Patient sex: M
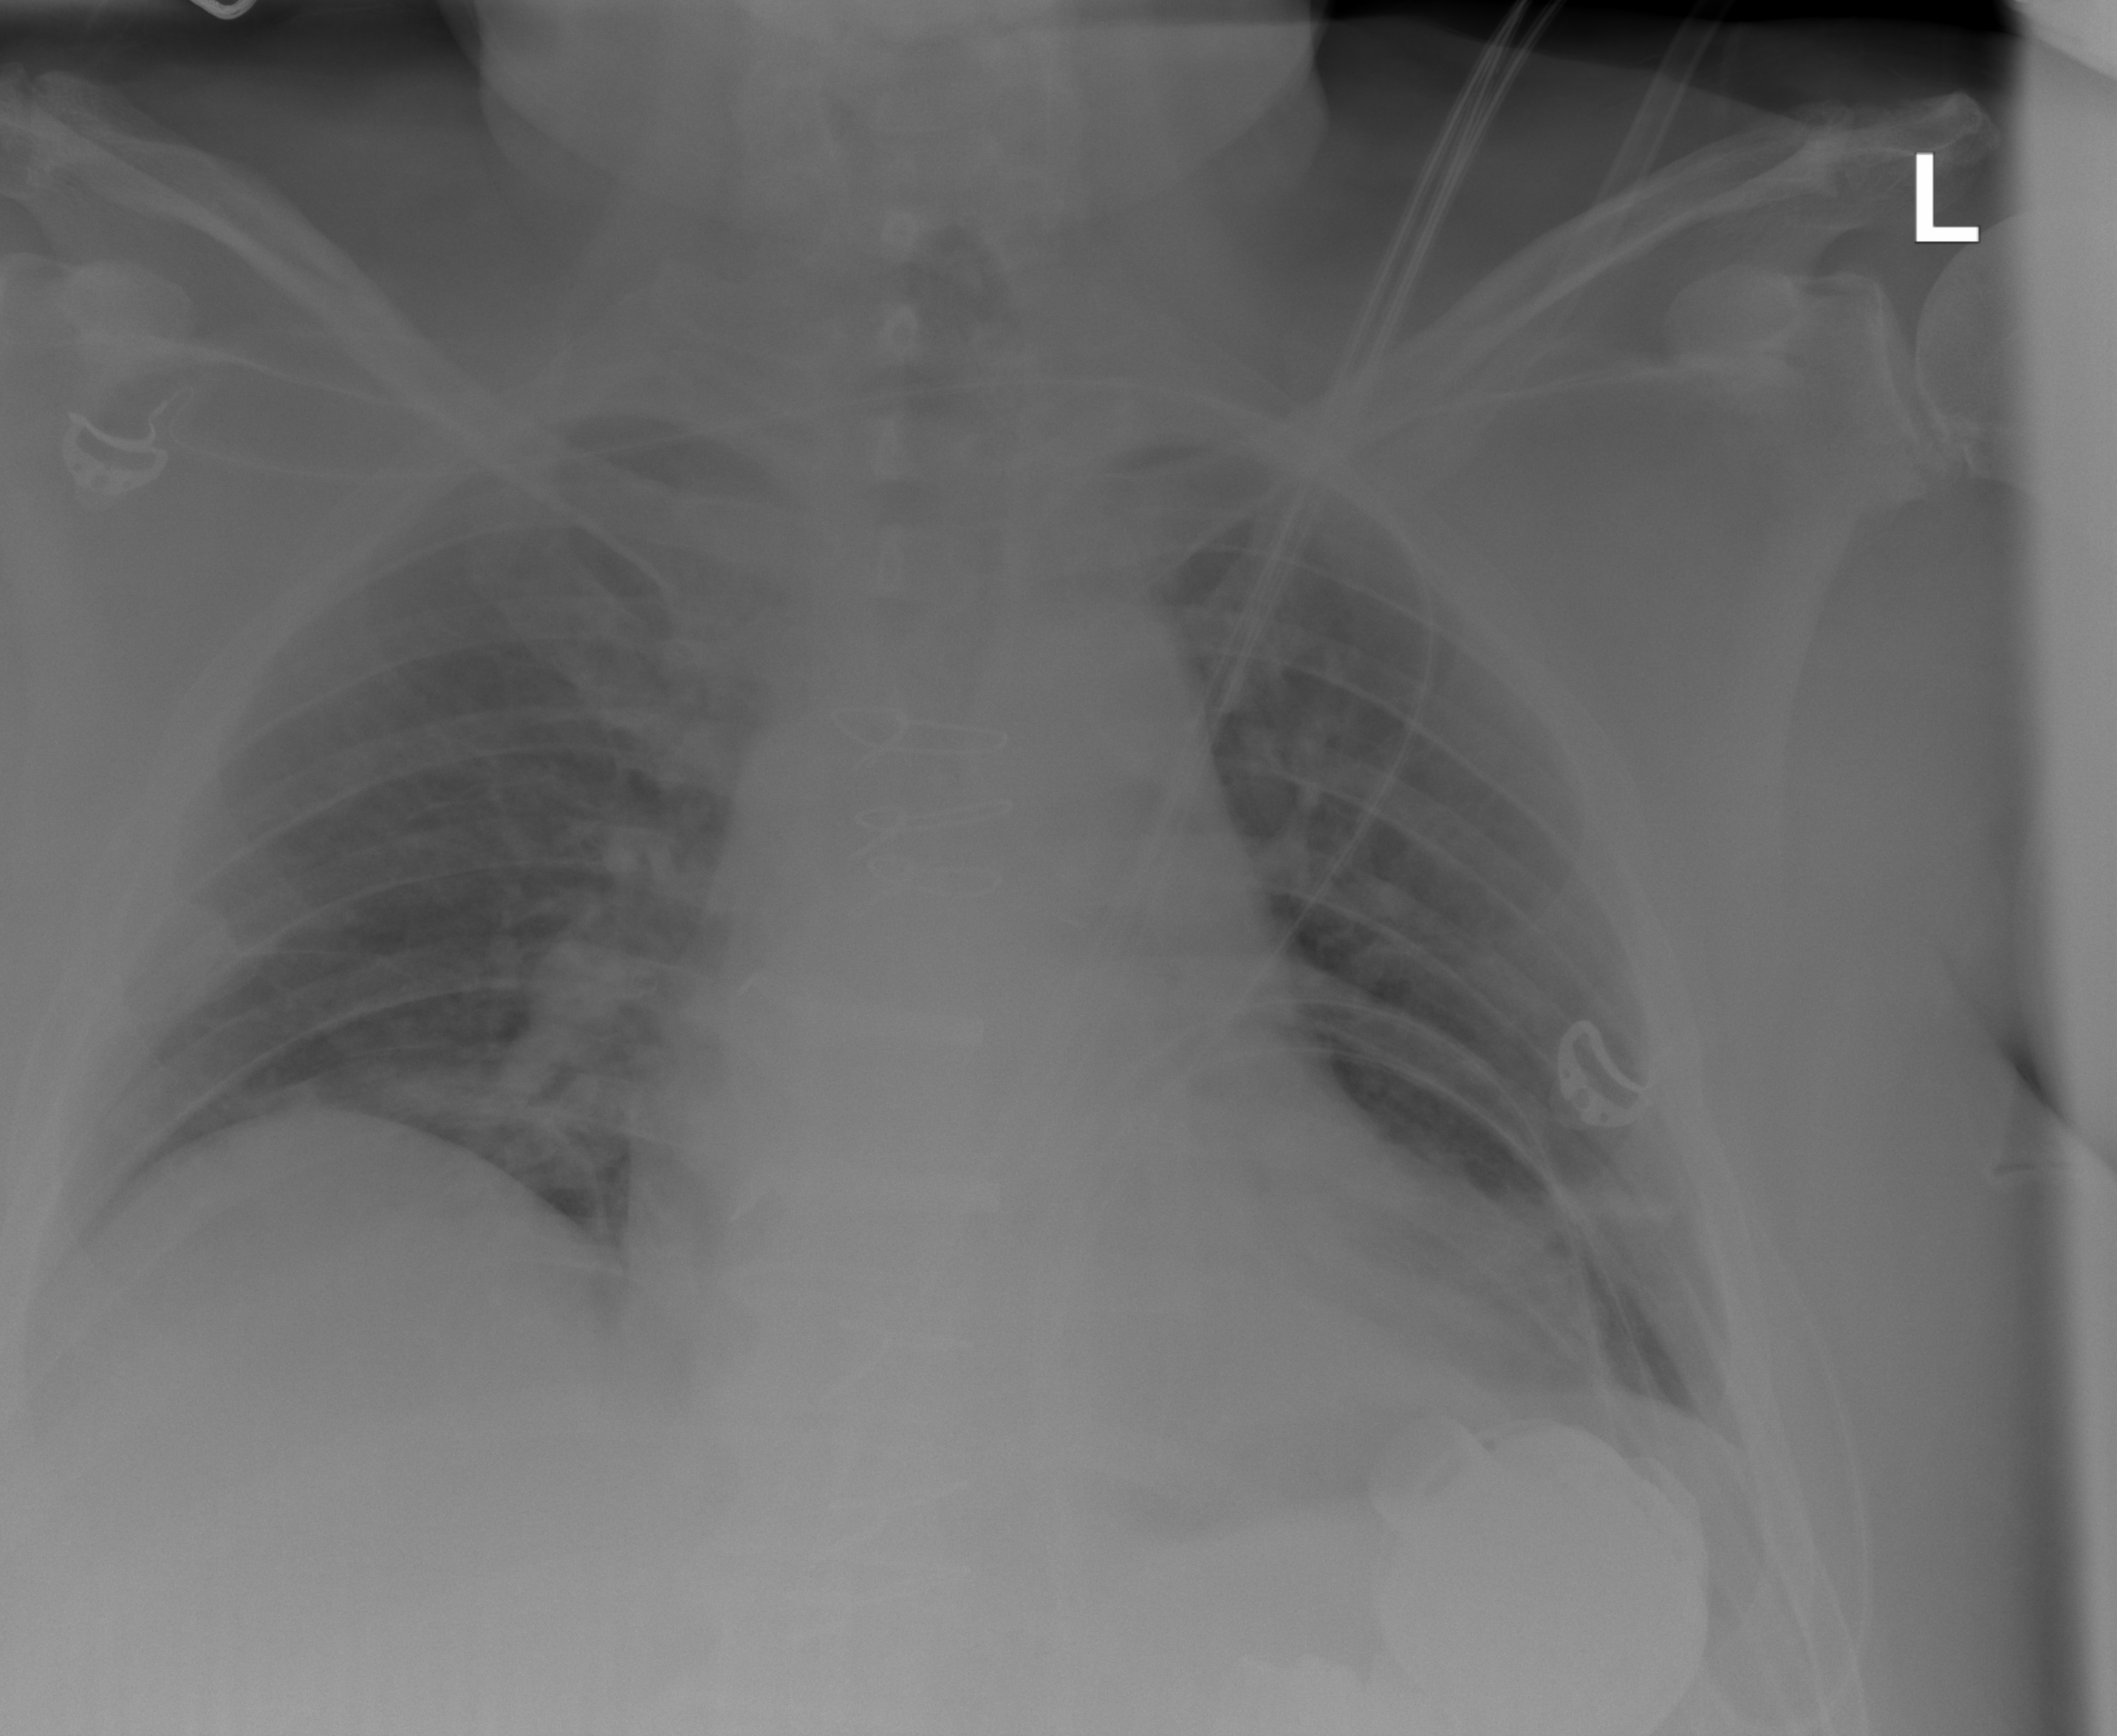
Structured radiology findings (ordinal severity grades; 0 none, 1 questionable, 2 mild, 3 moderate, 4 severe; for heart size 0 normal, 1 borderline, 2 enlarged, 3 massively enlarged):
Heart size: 2
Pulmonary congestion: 0
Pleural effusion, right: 2
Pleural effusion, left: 2
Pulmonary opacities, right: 0
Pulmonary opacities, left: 0
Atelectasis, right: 2
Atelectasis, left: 2